Field crop: tomato
Growth stage: 1
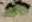
Species: solanum